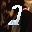
Label: 2